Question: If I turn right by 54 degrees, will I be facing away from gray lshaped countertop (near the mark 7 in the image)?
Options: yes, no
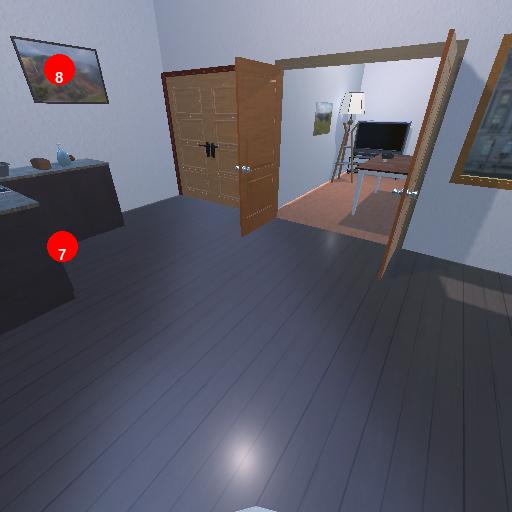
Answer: yes